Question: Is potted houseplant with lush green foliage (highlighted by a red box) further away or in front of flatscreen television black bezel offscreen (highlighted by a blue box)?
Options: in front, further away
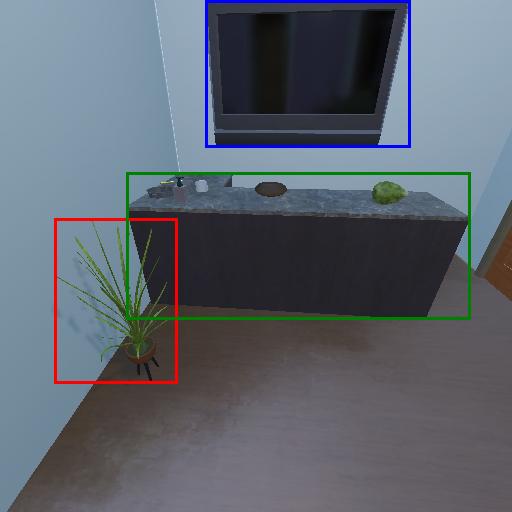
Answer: in front